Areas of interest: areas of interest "Ancient Benevolent Rescue Temple"
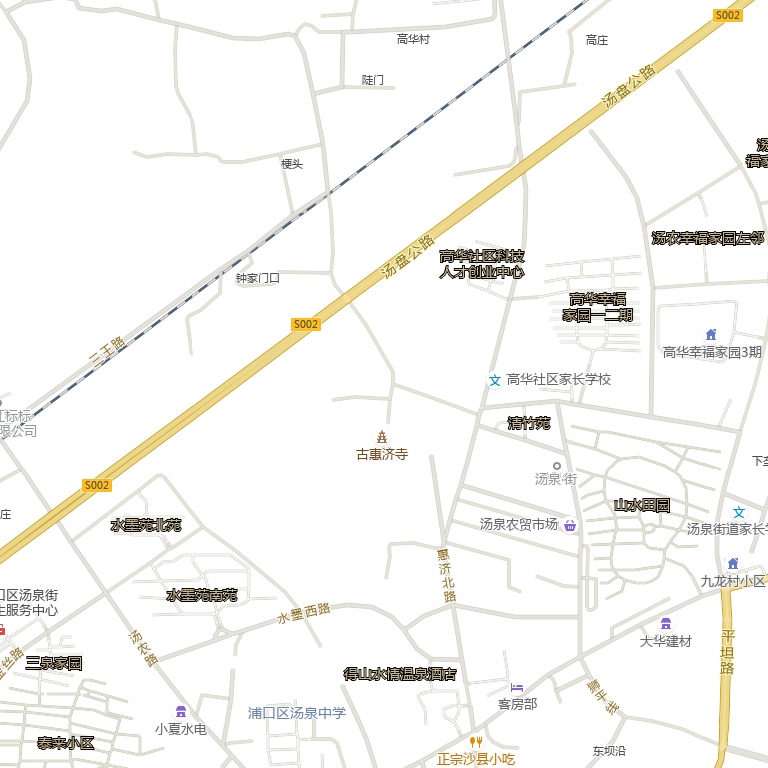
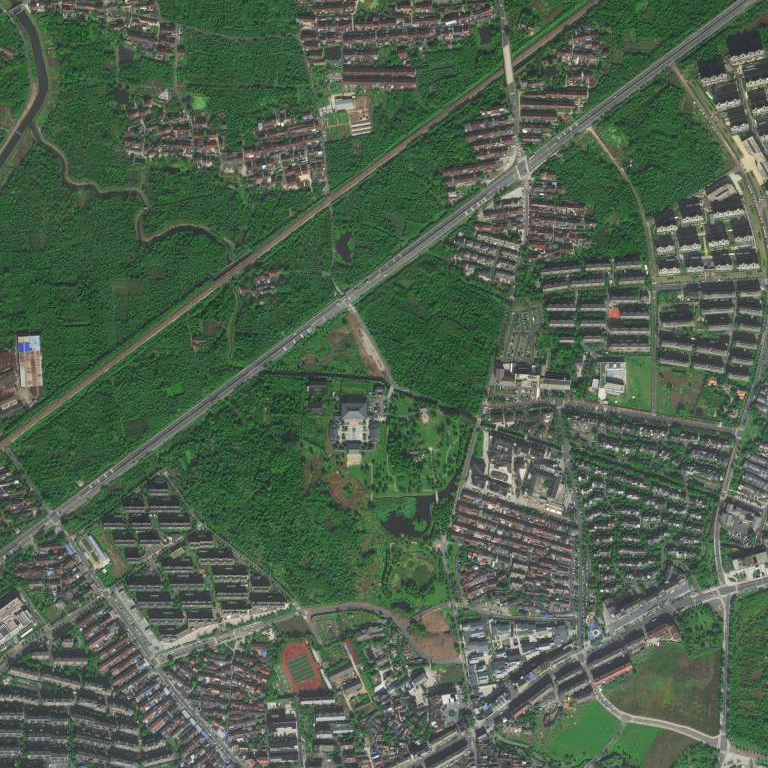